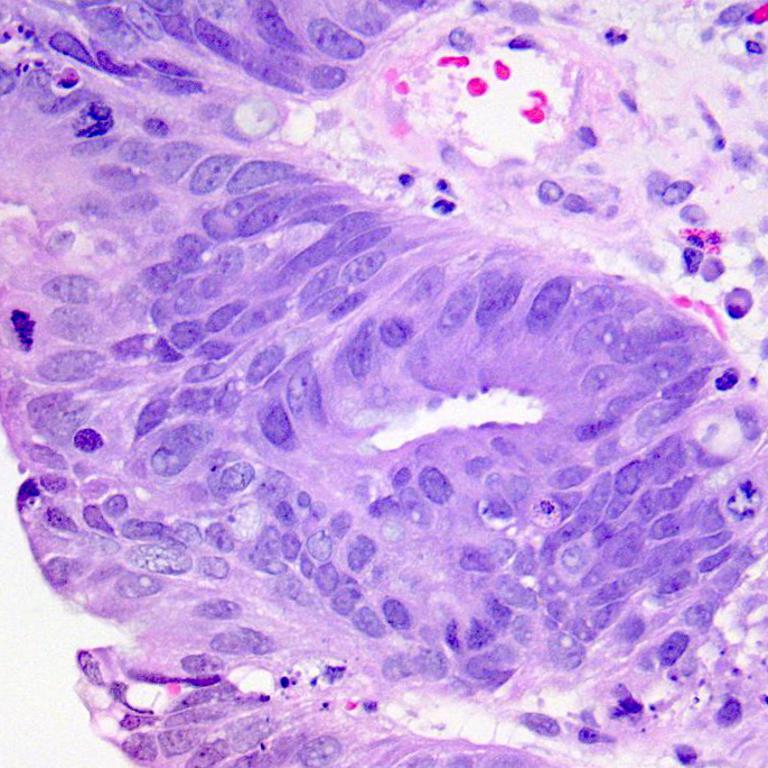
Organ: colon
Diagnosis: adenocarcinomas